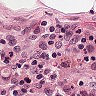
Metastatic tissue present: no